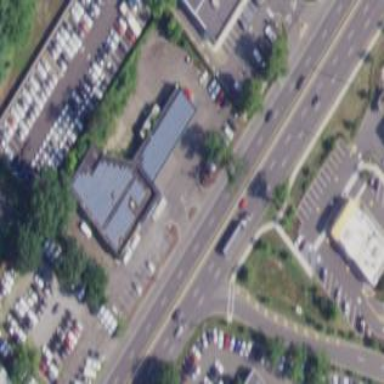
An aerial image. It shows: Flat-roofed retail building that sells tyres.